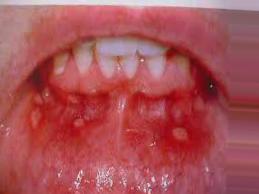
Condition: Mouth Ulcer